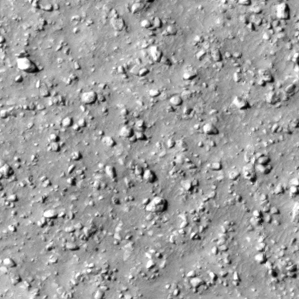
Label: non_frost